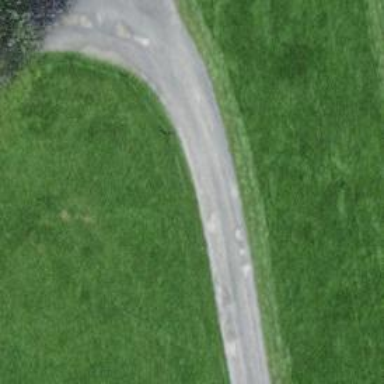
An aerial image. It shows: Track with fine gravel surface of grade2 quality.